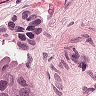
Metastatic tissue present: yes